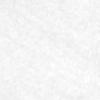
Label: no_change